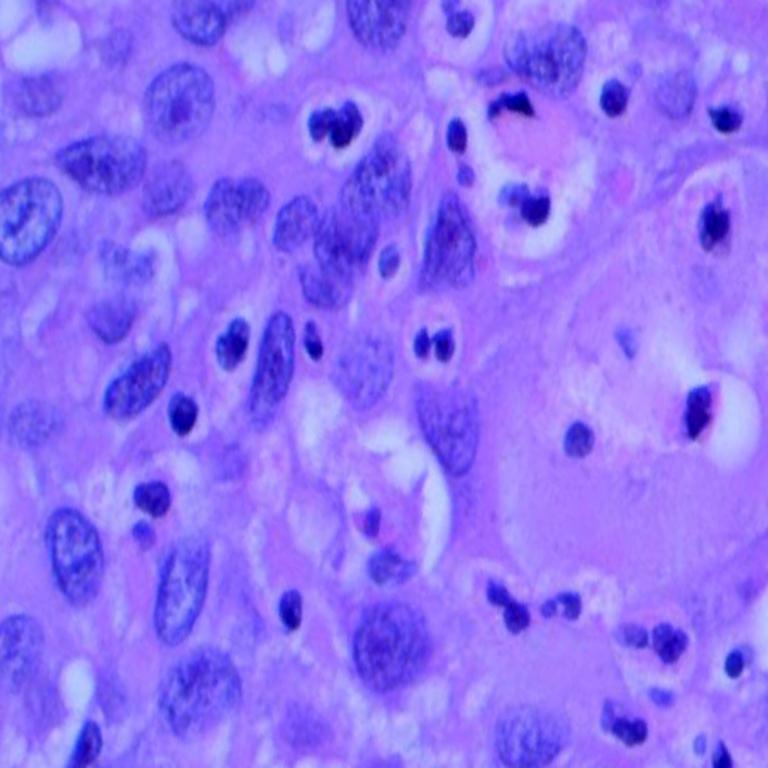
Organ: lung
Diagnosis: squamous carcinomas